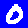
Digit: 0